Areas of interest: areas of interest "Comprehensive Gymnasium"
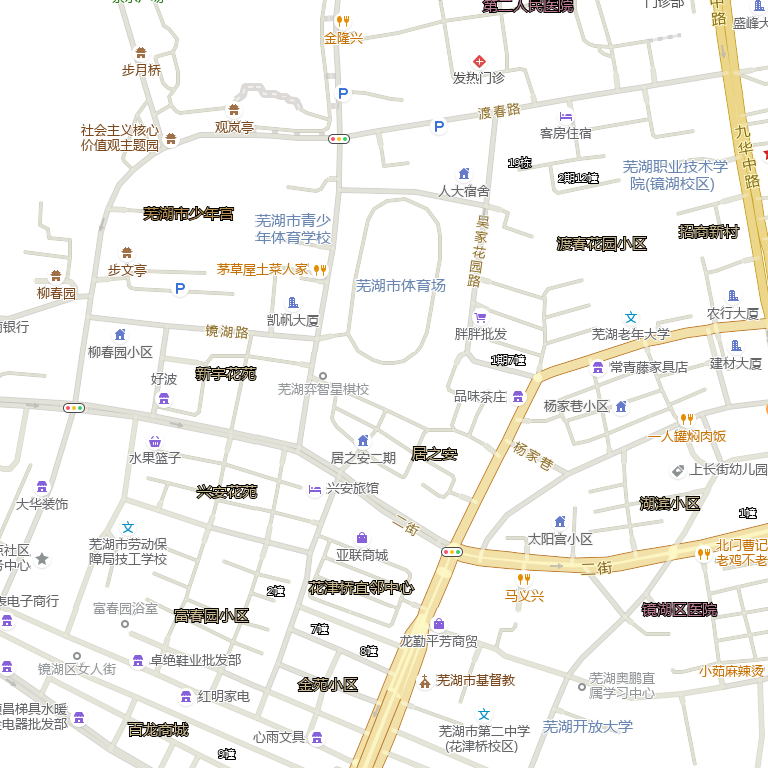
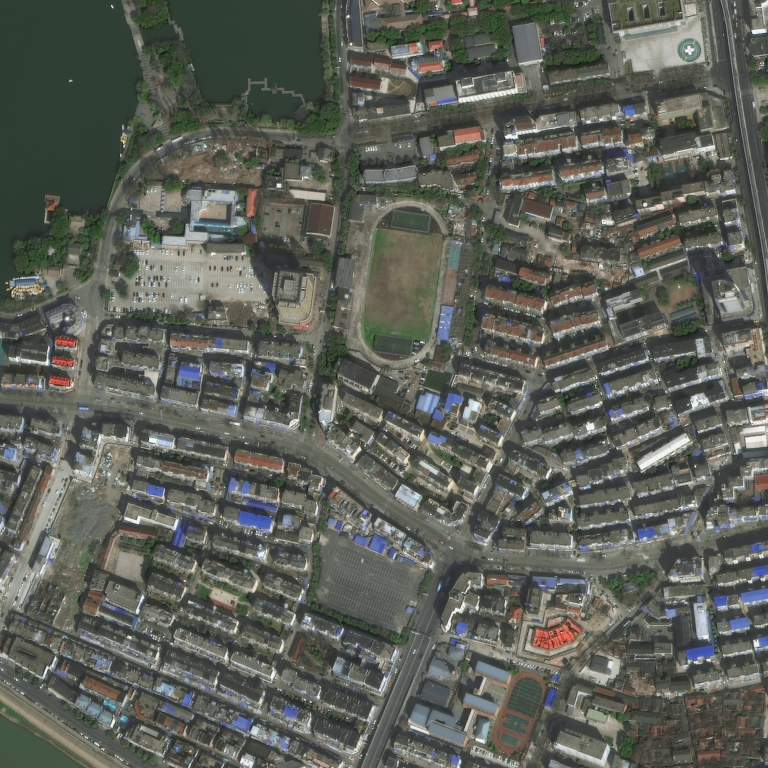